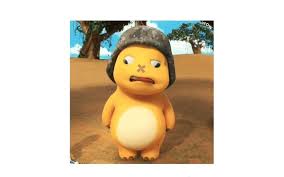
Label: nailong